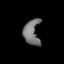
Tissue: lung
Cell type: Fibroblasts
Senescence score: 0.2361
Nuclear area (px): 398
Mean DAPI intensity: 116.435